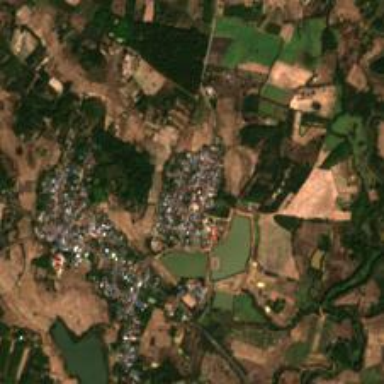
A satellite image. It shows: Village.